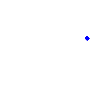
Particle: proton